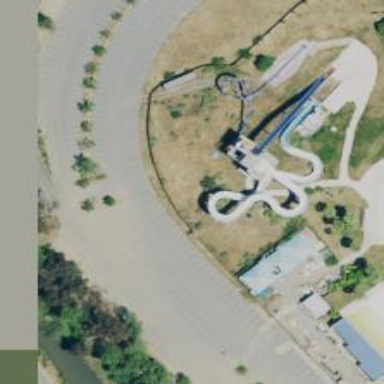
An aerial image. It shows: Water slide attraction.